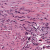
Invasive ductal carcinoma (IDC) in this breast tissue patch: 1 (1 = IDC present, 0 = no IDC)